Question: I am displaying some fields from mysql database using php as given in screen shots. Actually each person has lots of data in several tables. The screen shot displaying only few collected from several tables. Now to display all information corresponding to a person it will be easy if the field usn (say 10IS037) is a link such that whenever i click on any usn then it redirects to another page where the whole information will be display using some query. Now i am trying but i can not make any link of us filed. please see the screen shot.

A portion of Code is here..
'''
<?php
include('includes/login_connection.php');
// $query = "select * from personal_details, course_codes";
$query = "select p.usn, p.name, p.sem, p.year, cg.cur_cgpa, c.cc1, c.cc2, c.cc3, c.cc4, c.cc5, c.cc6, c.cc7, c.cc8, c.cc9 from personal_details p, course_codes c, cgpa_details cg where p.usn = c.usn AND p.usn = cg.usn order by p.usn";
$run = mysql_query($query) or die($query."<br/><br/>".mysql_error());
$num=mysql_numrows($run);
echo "No. of registered students: $num";
while($row = mysql_fetch_assoc($run)){
echo "<tr>";
echo "<td>" . $row['usn'] . " </td>";
echo "<td>" . $row['name'] . " </td>";
echo "<td>" . $row['sem'] . " </td>";
echo "<td>" . $row['year'] . " </td>";
echo "<td>" . $row['cur_cgpa'] . " </td>";
echo "<td>" . $row['cc1'] . " </td>";
echo "<td>" . $row['cc2'] . " </td>";
echo "<td>" . $row['cc3'] . " </td>";
echo "<td>" . $row['cc4'] . " </td>";
echo "<td>" . $row['cc5'] . " </td>";
echo "<td>" . $row['cc6'] . " </td>";
echo "<td>" . $row['cc7'] . " </td>";
echo "<td>" . $row['cc8'] . " </td>";
echo "<td>" . $row['cc9'] . " </td>";
echo "</tr>";
// echo "</table>";
}
mysql_close($bd);
?>
'''
And html part is given in pics.. sorry i can not paste text
![enter image description here][2]
'''
<table border='1' align="center" style="font-size:14px" width="95%" cellspacing="3" class="db_table" >
<tr class="db_table_tr" >
<th class="db_table_th" >USN</th>
<th class="db_table_th" >Name</th>
<th class="db_table_th" >Sem</th>
<th class="db_table_th" >Year</th>
<th class="db_table_th" >CGPA</th>
<th class="db_table_th" >Subject-1</th>
<th class="db_table_th" >Subject-2</th>
<th class="db_table_th" >Subject-3</th>
<th class="db_table_th" >Subject-4</th>
<th class="db_table_th" >Subject-5</th>
<th class="db_table_th" >Subject-6</th>
<th class="db_table_th" >Subject-7</th>
<th class="db_table_th" >Subject-8</th>
<th class="db_table_th" >Subject-9</th>
</tr></table>
'''
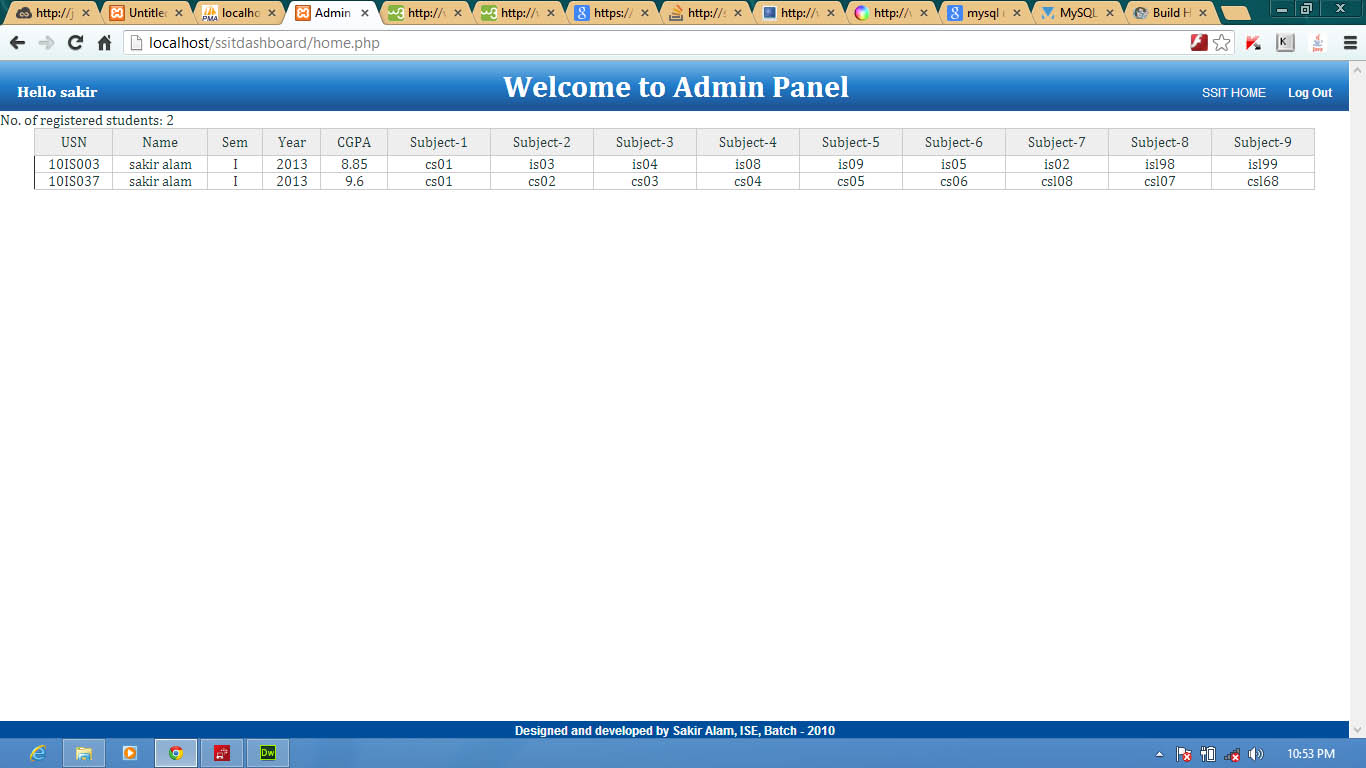
Answer: The echo's are generally not considered good PHP coding practice and your PHP code is not correctly drawing the table (It's missing the table header). However, having said that, using your coding style.
Change the line
'''
echo "<td>" . $row['usn'] . " </td>";
'''
to
'''
echo "<td> <a href='http://somedomain/somepath/usn_handler.php?usn='" . $row['usn'] .
"' >" . $row['usn'] . "<a/> </td>";
'''
Please note I am not correcting your code, as there is a lot I can see wrong. Please do so yourself.